Field crop: maize
Growth stage: 2
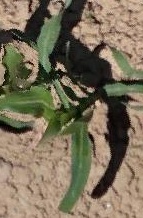
Species: maize